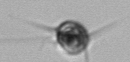
Label: Acanthoica_quattrospina